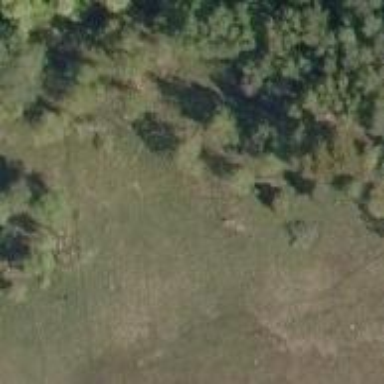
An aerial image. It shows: Beautiful wet meadow natural wetland.